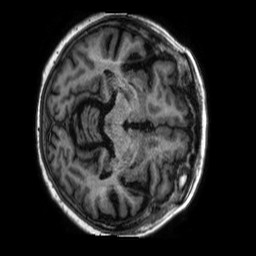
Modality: T1w
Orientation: axial
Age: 85
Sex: female
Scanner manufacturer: philips
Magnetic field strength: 1.5 T
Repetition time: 0.00835 s
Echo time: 0.003847 s